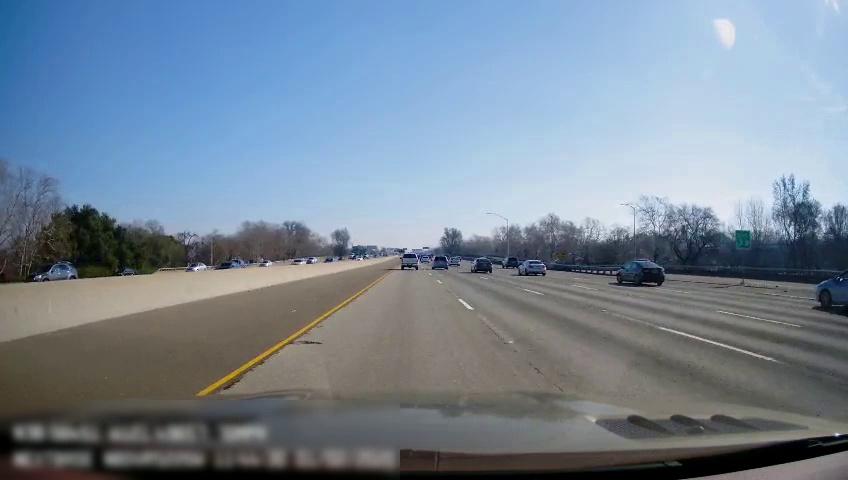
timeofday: Day
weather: Sunny
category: Vehicles | SUV
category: Vehicles | Car
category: Vehicles | Car
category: Vehicles | Car
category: Vehicles | Car
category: Vehicles | Car
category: Vehicles | Car
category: Vehicles | Car
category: Drivable Space
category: Vehicles | Car
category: Vehicles | SUV
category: Vehicles | Car
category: Vehicles | Car
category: Vehicles | Truck
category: Vehicles | Car
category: Vehicles | Van
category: Vehicles | Car
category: Lanes | Current Lane
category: Lanes | Current Lane
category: Lanes | Alternate Lane
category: Lanes | Alternate Lane
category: Lanes | Alternate Lane
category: Lanes | Alternate Lane
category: Lanes | Alternate Lane
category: Traffic | Signs
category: Traffic | Signs